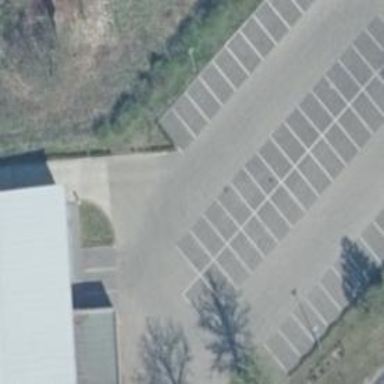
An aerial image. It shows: Parking aisle designated as service road.